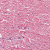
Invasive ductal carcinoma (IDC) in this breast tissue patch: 0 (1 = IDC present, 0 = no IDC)